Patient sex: F
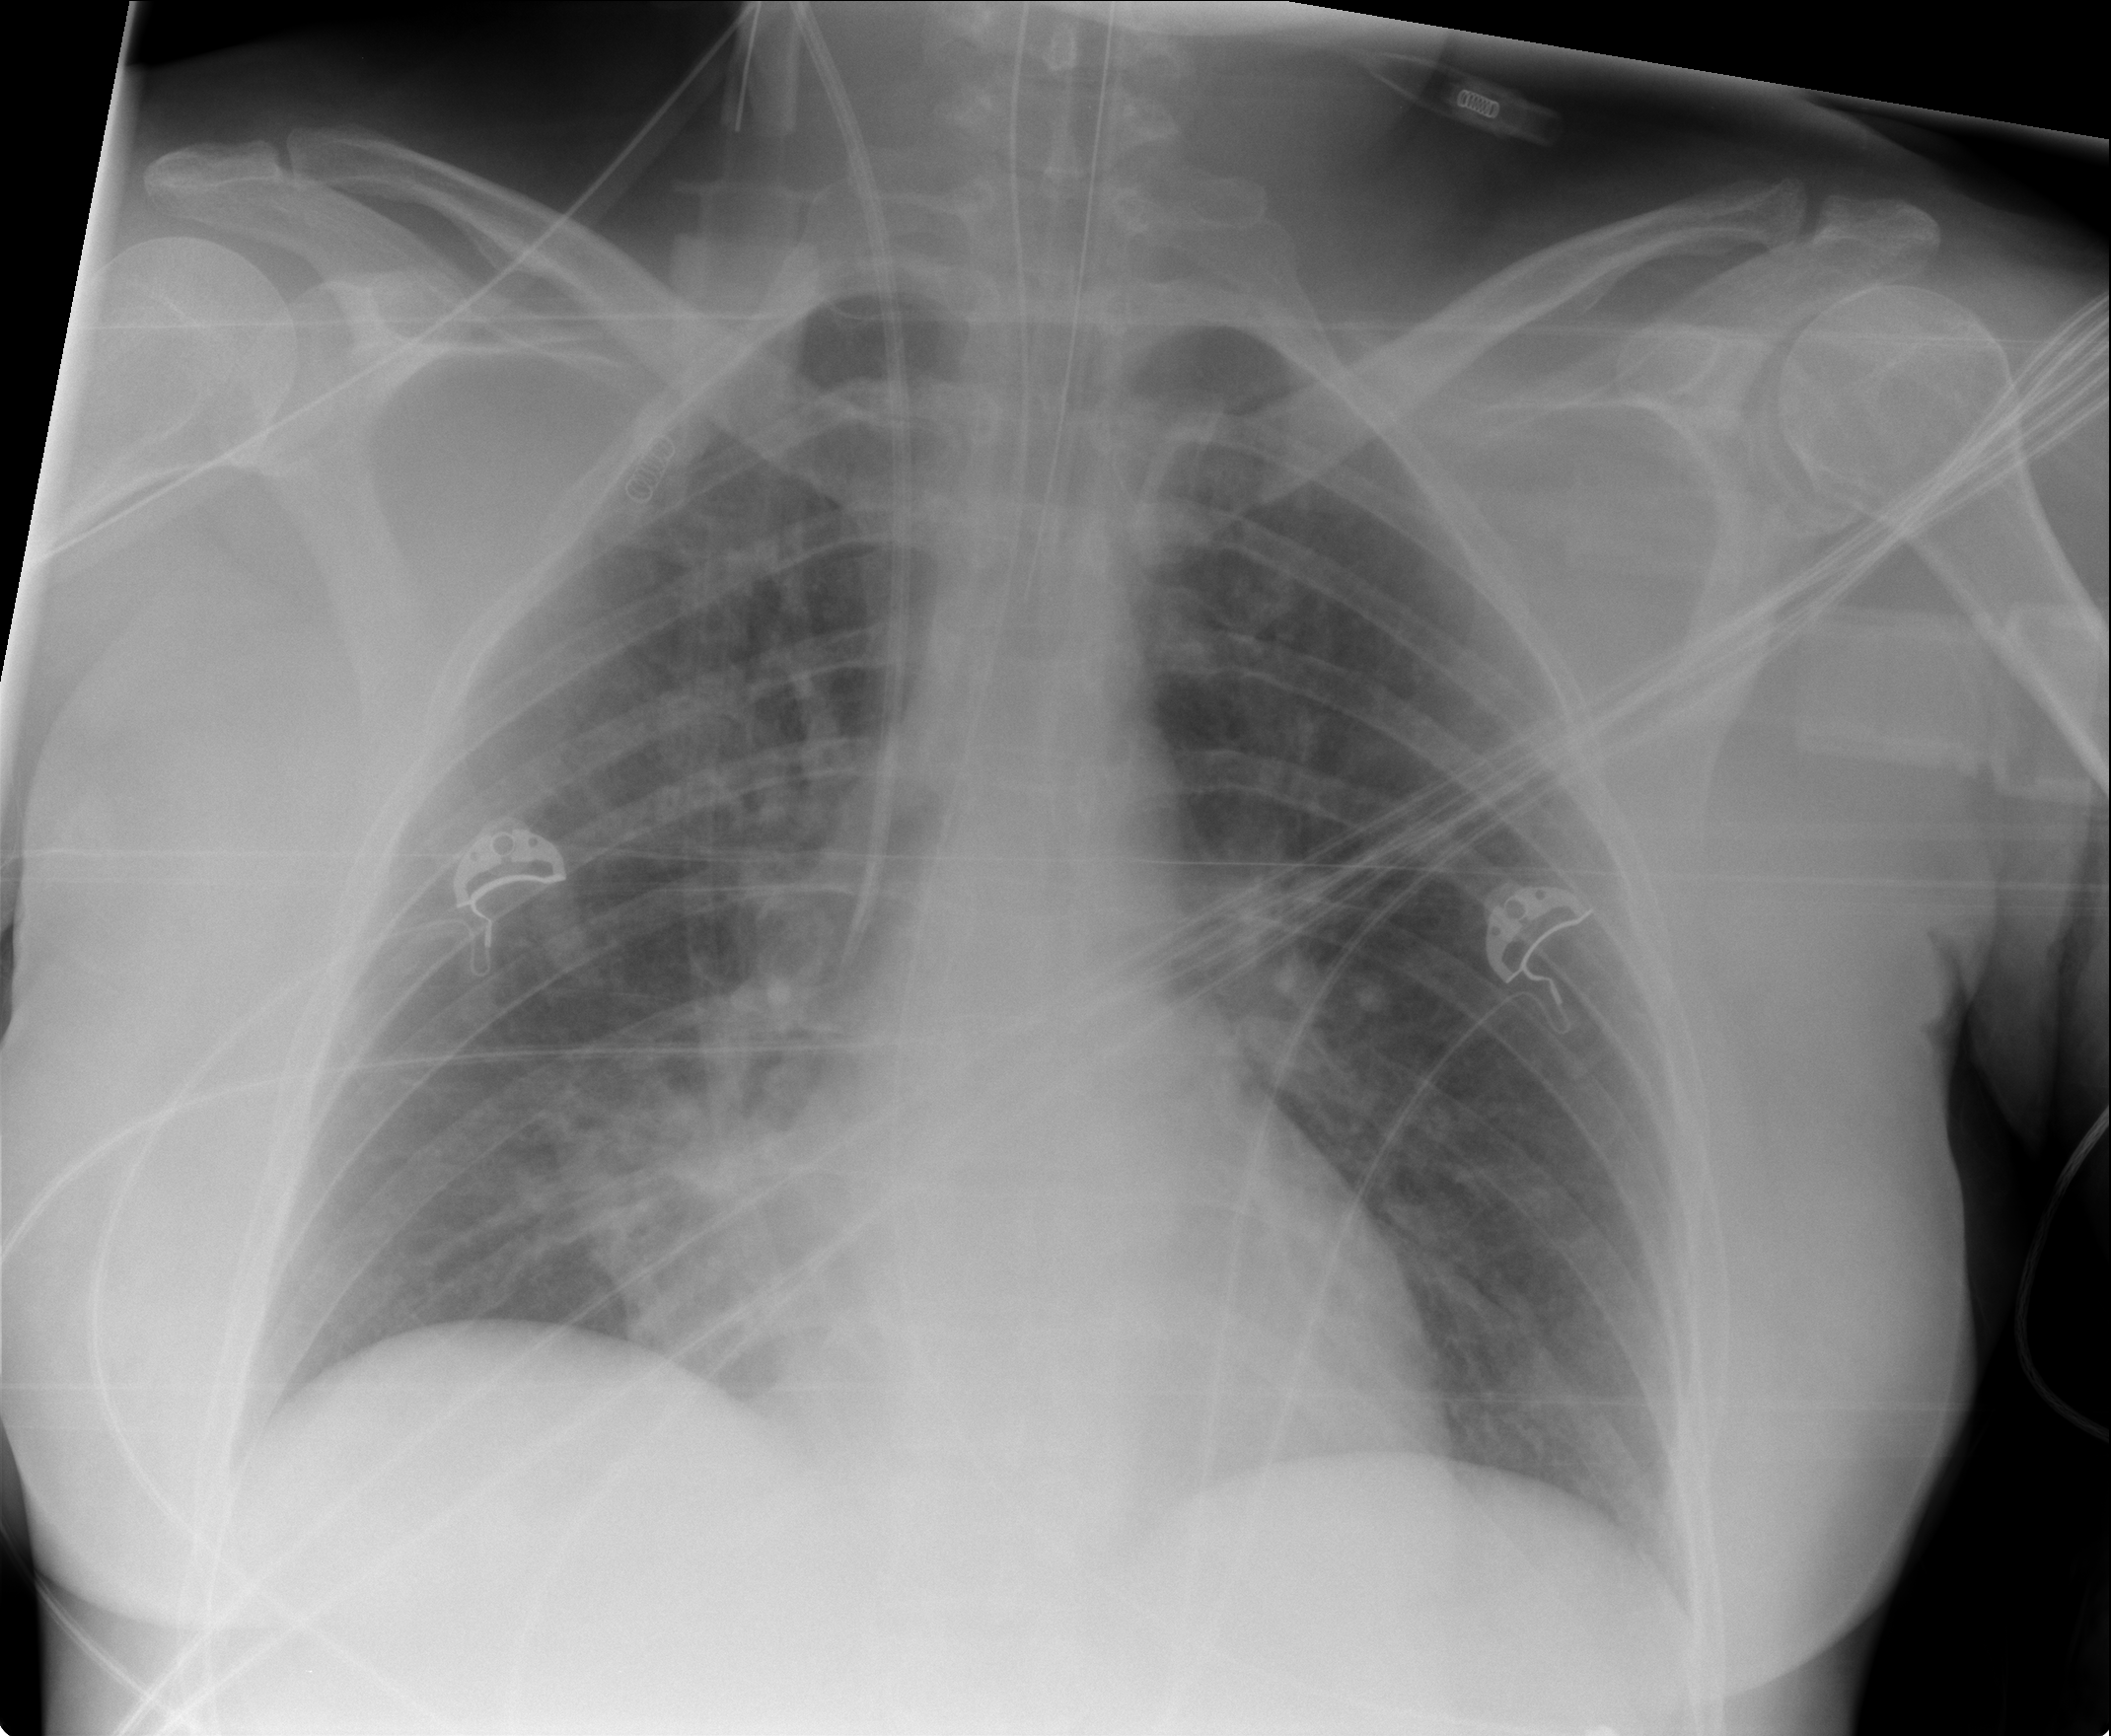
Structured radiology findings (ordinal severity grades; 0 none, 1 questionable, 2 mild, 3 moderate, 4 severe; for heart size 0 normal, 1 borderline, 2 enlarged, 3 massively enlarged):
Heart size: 0
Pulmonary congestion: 2
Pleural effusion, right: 0
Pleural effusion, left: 0
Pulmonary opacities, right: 2
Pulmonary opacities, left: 2
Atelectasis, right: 2
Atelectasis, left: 0